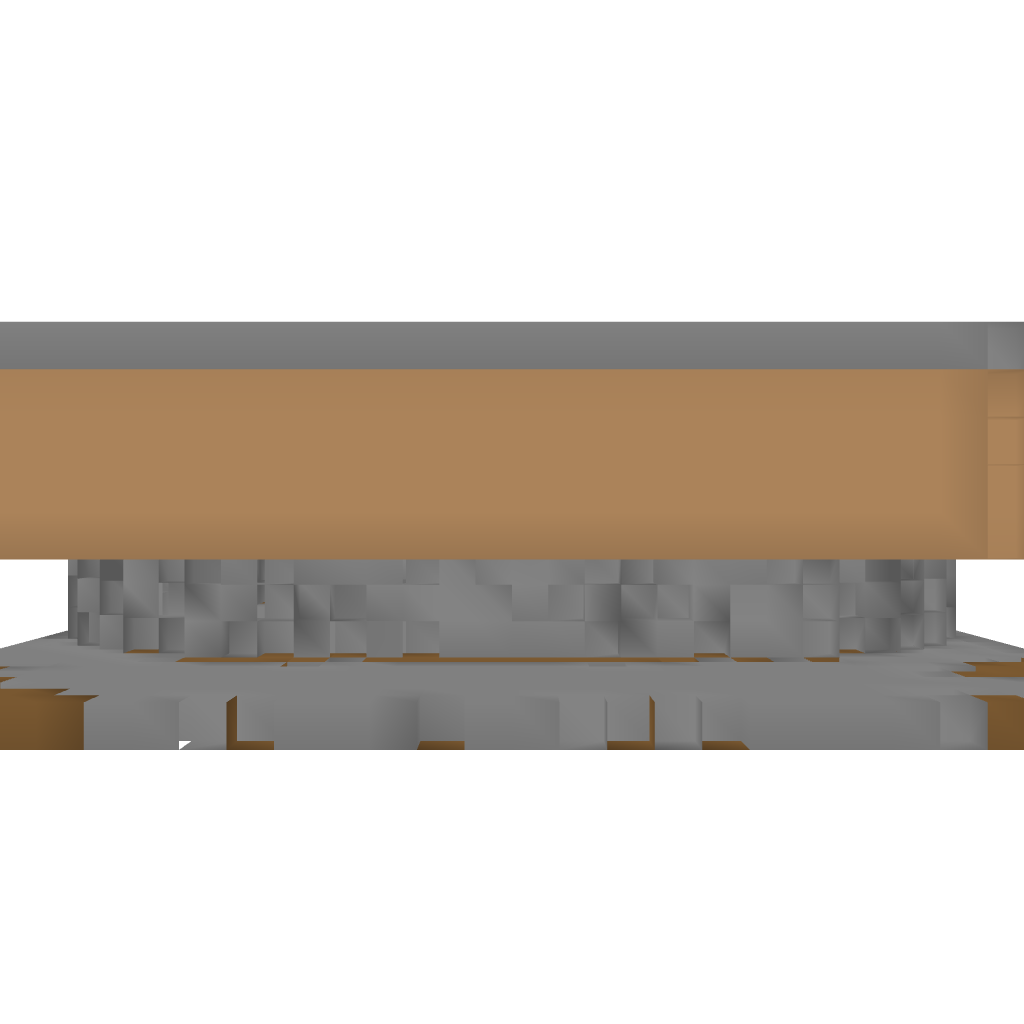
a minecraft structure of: some random blocks